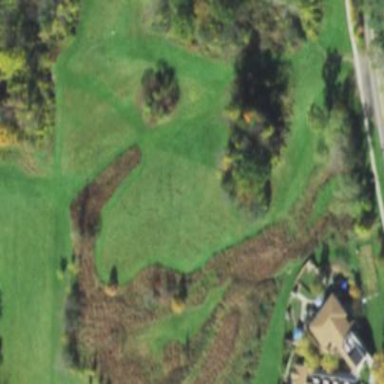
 perfect for leisurely sports activities."